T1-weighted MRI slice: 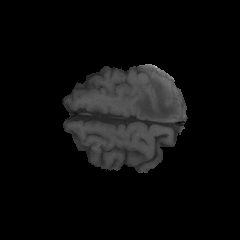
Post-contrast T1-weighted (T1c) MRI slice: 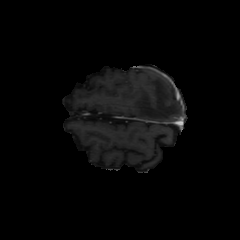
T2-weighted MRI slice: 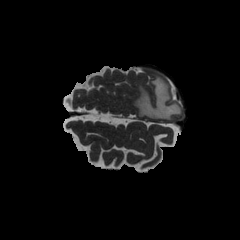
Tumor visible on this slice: yes